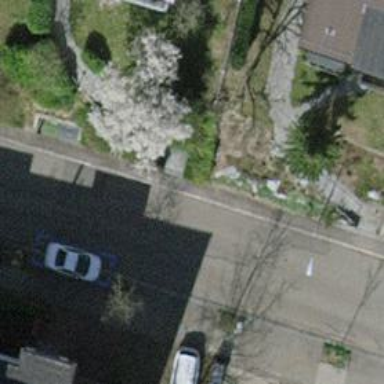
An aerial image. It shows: Sidewalk with sett surface.